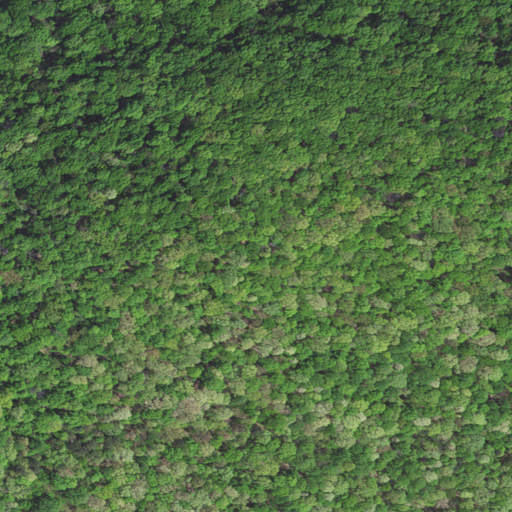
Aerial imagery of mountain in Virginia named Jacks Mountain containing deciduous forest and mixed forest